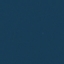
Label: SeaLake